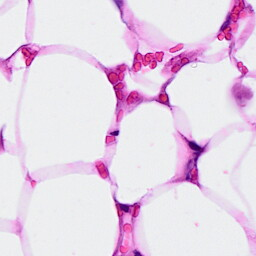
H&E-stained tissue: Breast